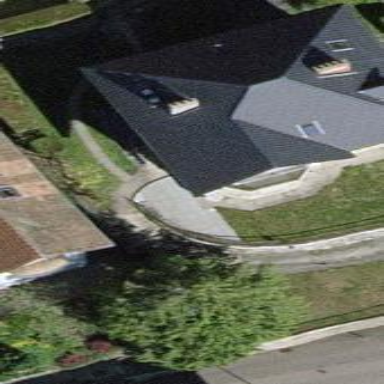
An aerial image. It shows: Apartment building with hipped roof.